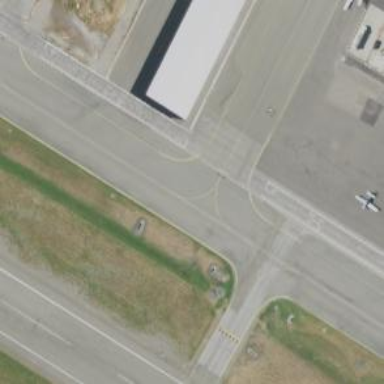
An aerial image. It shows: Image of taxiway at airport.